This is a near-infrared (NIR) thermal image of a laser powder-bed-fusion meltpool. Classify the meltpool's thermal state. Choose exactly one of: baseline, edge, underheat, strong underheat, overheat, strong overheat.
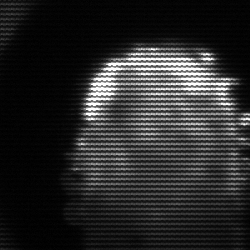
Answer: baseline